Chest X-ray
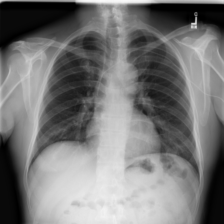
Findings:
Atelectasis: negative
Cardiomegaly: negative
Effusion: negative
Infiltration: negative
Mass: negative
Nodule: negative
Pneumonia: negative
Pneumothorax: negative
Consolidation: negative
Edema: negative
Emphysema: negative
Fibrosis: negative
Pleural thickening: negative
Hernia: negative